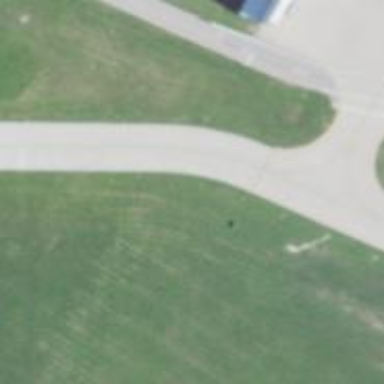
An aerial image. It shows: Image of taxiway at airport.